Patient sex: M
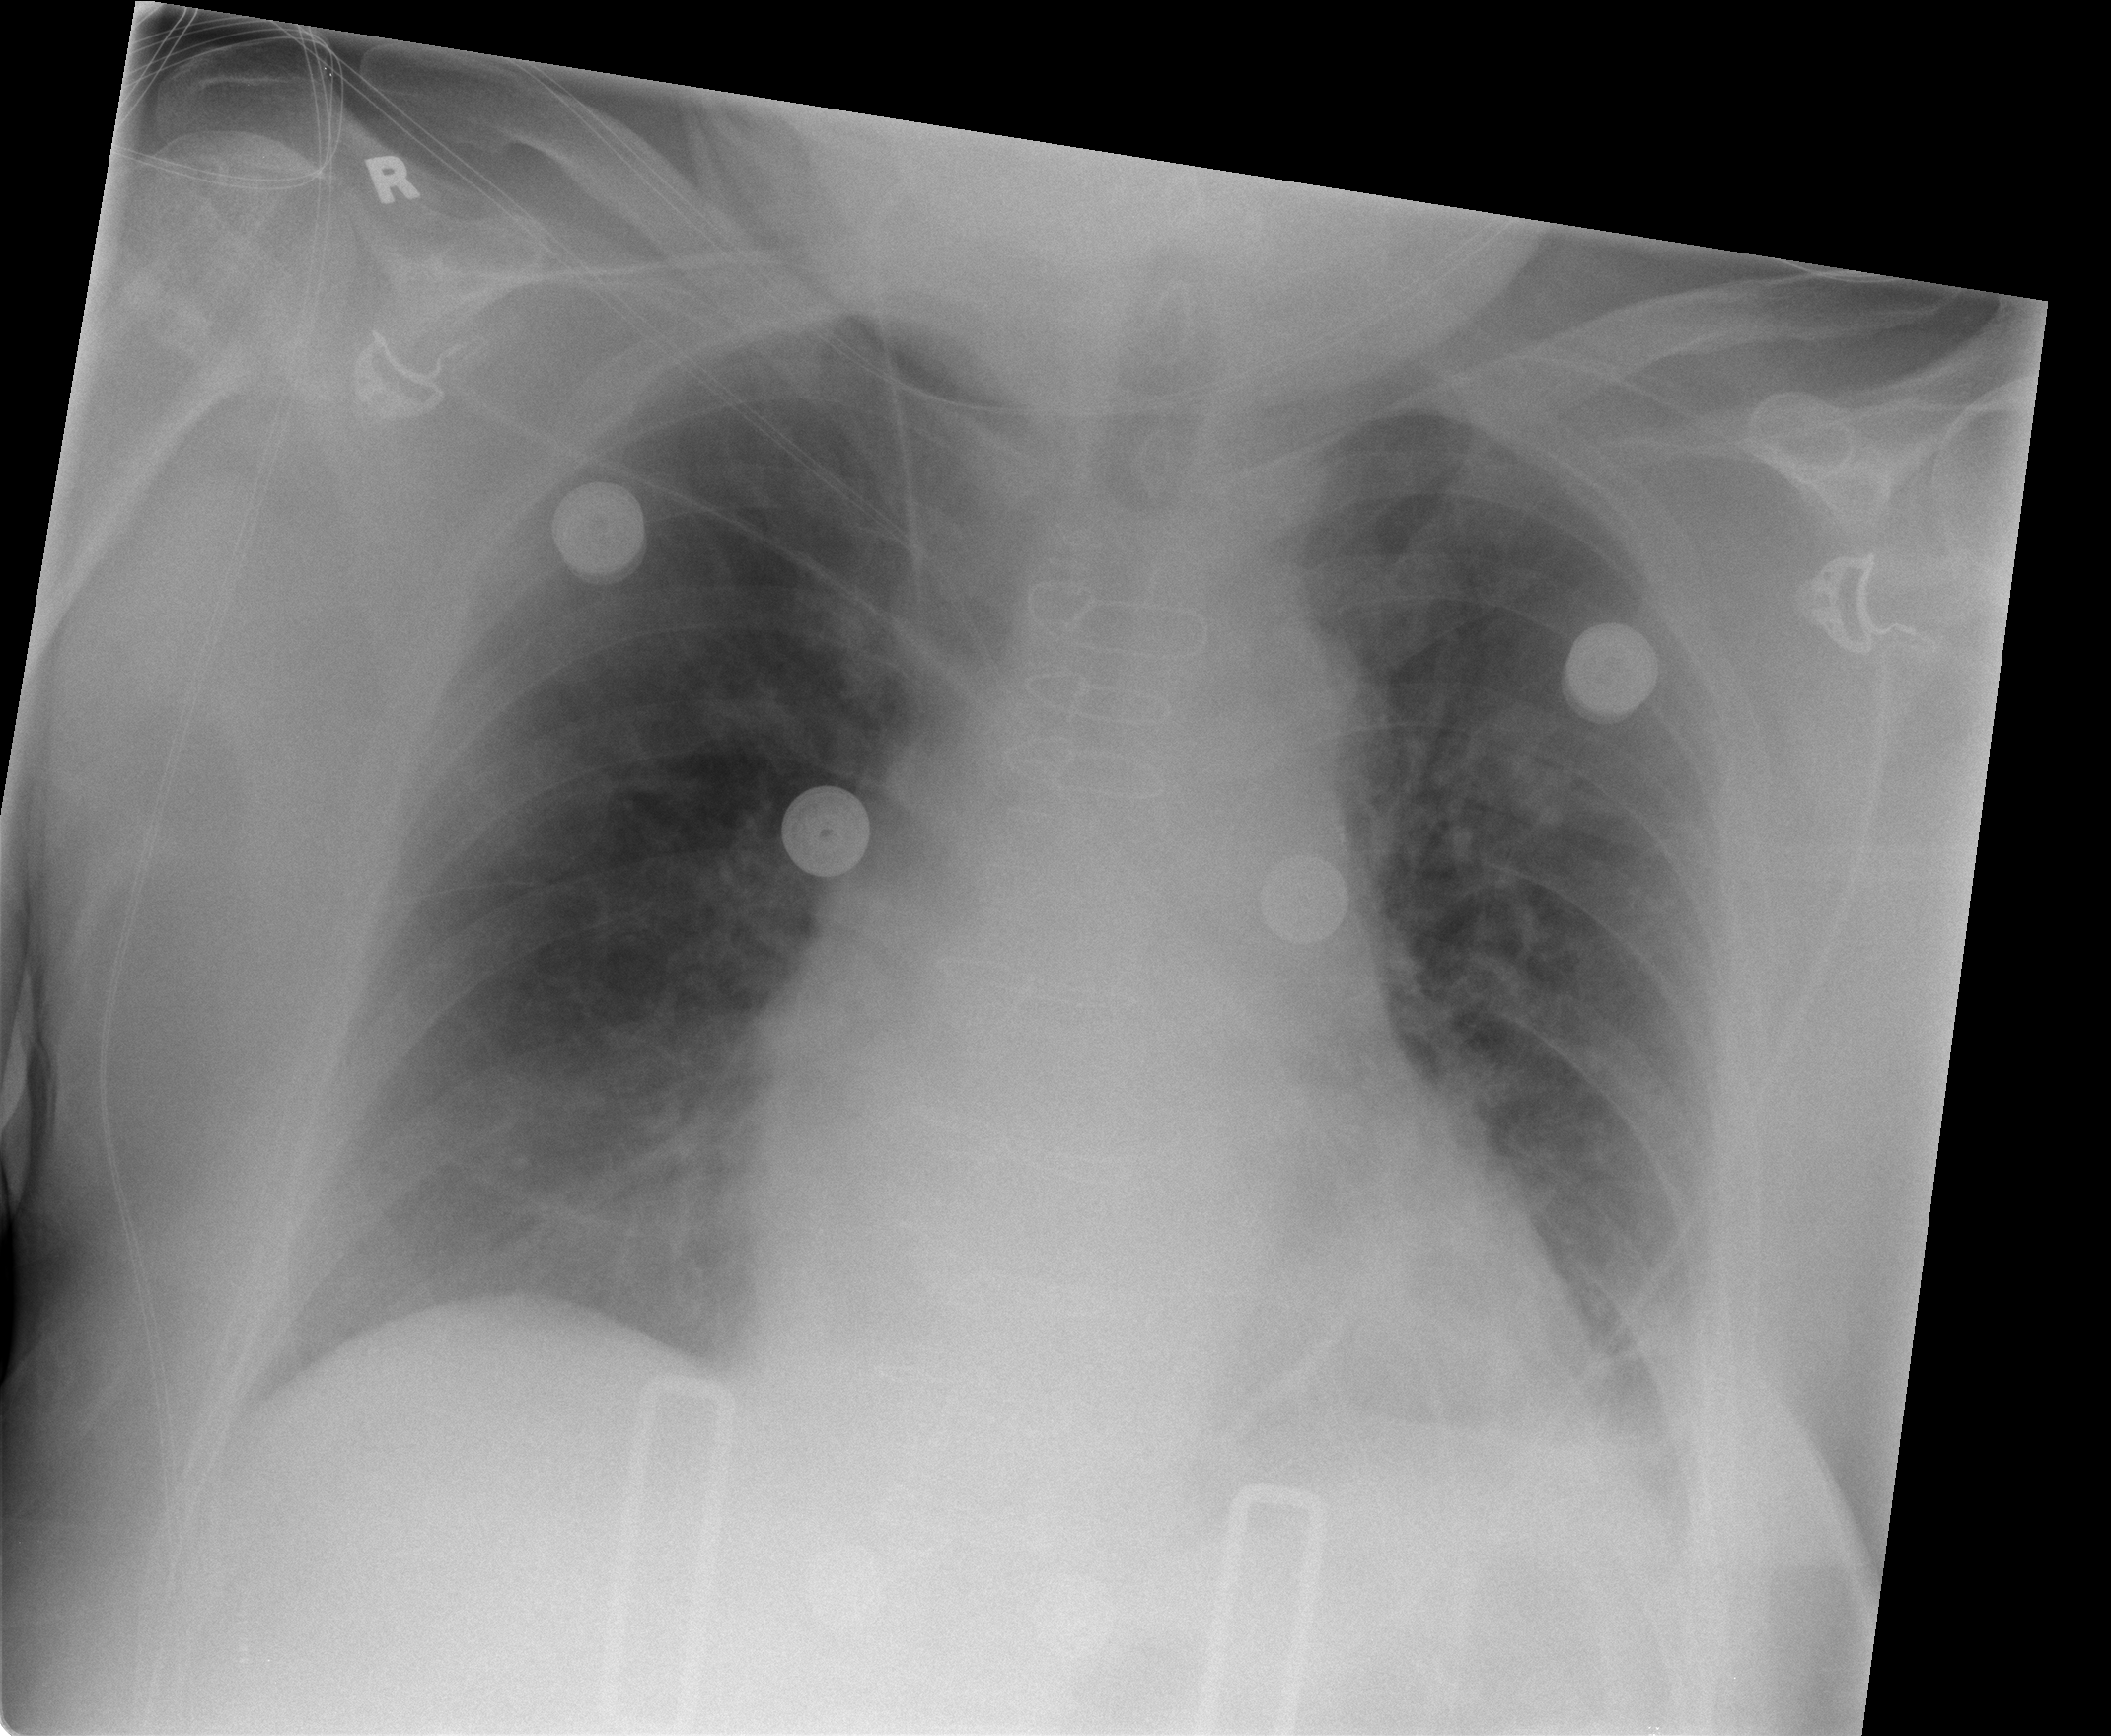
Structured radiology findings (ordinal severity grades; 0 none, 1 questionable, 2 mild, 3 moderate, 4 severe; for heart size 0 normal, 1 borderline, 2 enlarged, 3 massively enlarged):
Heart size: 0
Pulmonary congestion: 0
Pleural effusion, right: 0
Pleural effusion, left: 2
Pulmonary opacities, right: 0
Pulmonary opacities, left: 0
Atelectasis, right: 0
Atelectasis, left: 2